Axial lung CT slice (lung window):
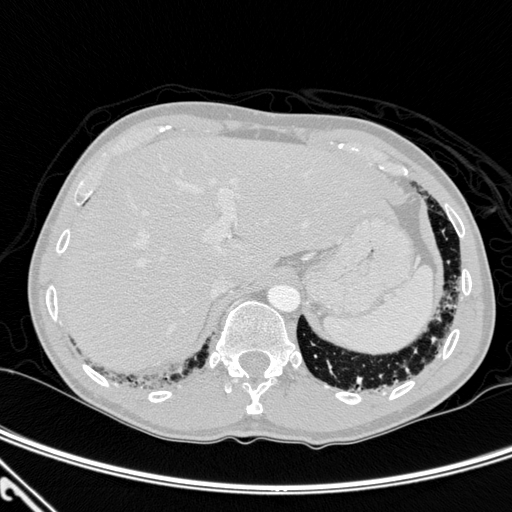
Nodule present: no